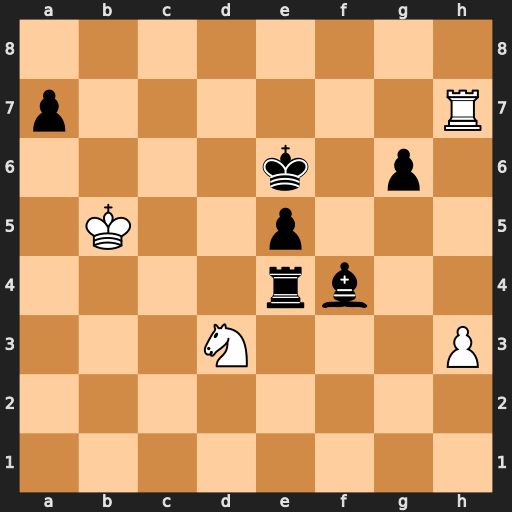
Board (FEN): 8/p6R/4k1p1/1K2p3/4rb2/3N3P/8/8
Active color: w
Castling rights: -
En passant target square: -
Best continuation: Nc5+ Kf6 Nxe4+